Question: I have a rails app with the "simpleform" and "bootstrap-datepicker-rails" gems.
I try to make the view code more readable like this:
'''
f.input :birthday, :mydatefield, :options => {:icon => "calendar", :data-date => "21.12.2012", :data-format => "dd-mm-yyyy"}
'''
At this moment I write this:
'''
<div class="input-append date" id="user_birthday" data-date="12-02-2012" data-date-format="dd-mm-yyyy">
<%= f.input_field :birthday, :disabled => true %>
<span class="add-on">
<i class="icon-calendar"></i>
</span>
</div>
'''
or this
'''
<%= f.input :birthday, :wrapper => :datepicker, :wrapper_html=> {id: "user-birthday", class: "date"} do %>
<%= f.input_field :birthday, :disabled => true %>
<%= content_tag :span, :class => "add-on" do %>
<%= content_tag :i, :style => "color:grey", :class => "icon-calendar" do
end %>
<% end %>
<% end %>
'''
to get my result:

Both of above are making this result, which works well:
'''
<div class="control-group string required date" id="user-birthday">
<label class="string required control-label" for="user_birthday"><abbr title="required">*</abbr> Birthday</label>
<div class="controls">
<div class="input-append">
<input class="string required disabled" disabled="disabled" id="user_birthday" name="user[birthday]" size="50" type="text" />
<span class="add-on">
<i class="icon-calendar" style="color:grey"></i>
</span>
</div>
</div>
</div>
'''
When I try to parse variables to the wrapper
'''
:wrapper_html=> => {:data-date => "21-12-2012"}
'''
it throw errors...
What I have to do? I am quite new on extending gems.
What I have to write to get this working?
- - - -
An example will be VERY helpful!
Many thanks in advance!
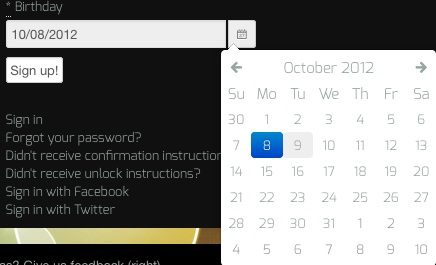
Answer: I have switched back to the rails implemented forms. For me (as a beginner) simple_form seems not to be clear enough.
For my solution above I created a FormBuilder:
'''
class BootstrapFormBuilder < ActionView::Helpers::FormBuilder
def birthday_field_with_hint_and_icons (name, *args)
options = args.extract_options!
birthday_field_icons(name) + hint(options[:hint])
end
def birthday_field_icons(name, *args)
dd = 'data-date'
ddf = 'data-date-format'
content_tag :div, class: "input-append date", dd => 18.years.ago.strftime("%d-%m-%Y"), ddf => "dd-mm-yyyy", id: "user_birthday" do
text_field(name, :disabled => 'disabled') + icon("icon-calendar")
end
end
private
def icon(icon)
content_tag :span, class: "add-on" do
content_tag :i, style: "color: grey;", class: icon do
end
end
end
def hint(hint)
content_tag :span, class: "help-block" do
hint
end
end
end
'''
Thanks for your help!